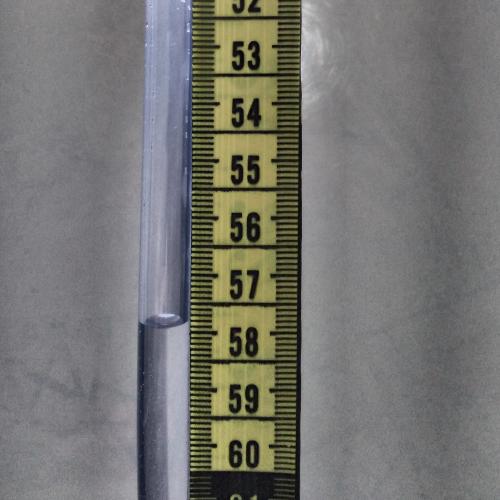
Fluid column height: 57.9 cm